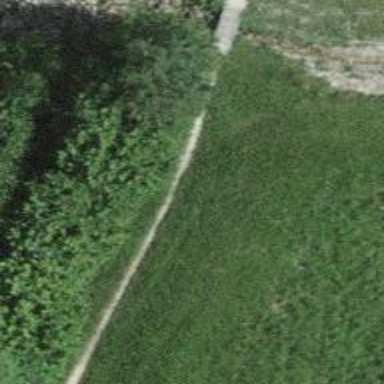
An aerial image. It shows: Path surfaced with fine gravel.